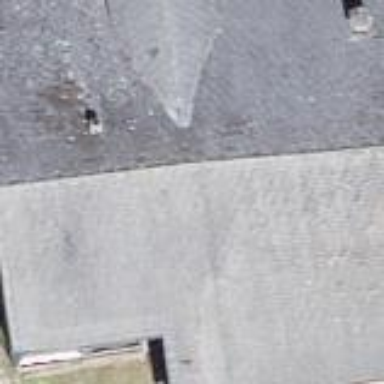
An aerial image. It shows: Farm building.